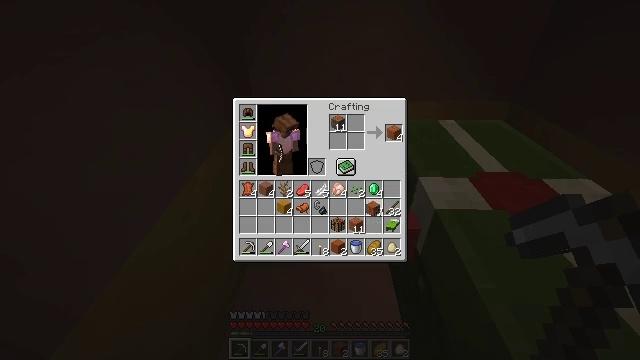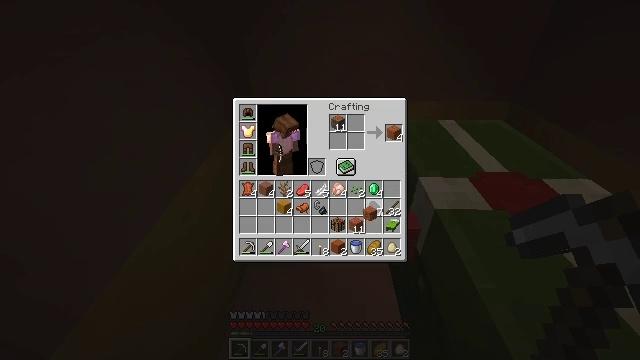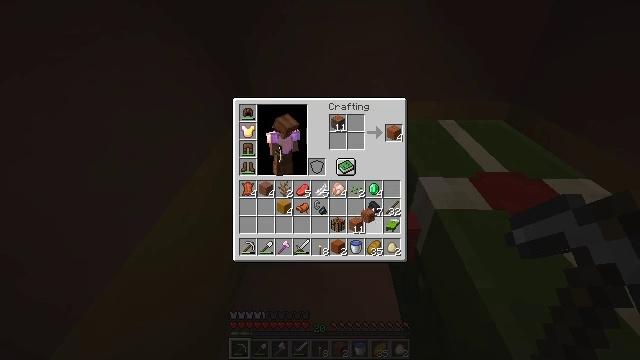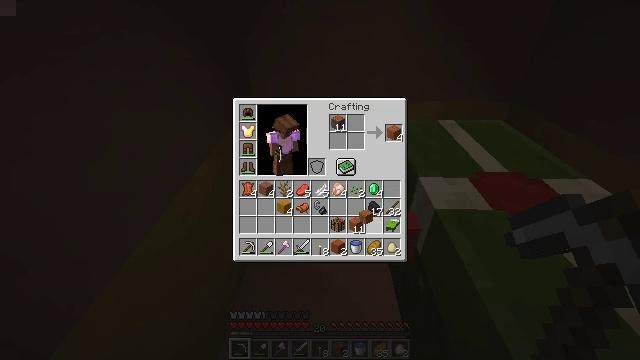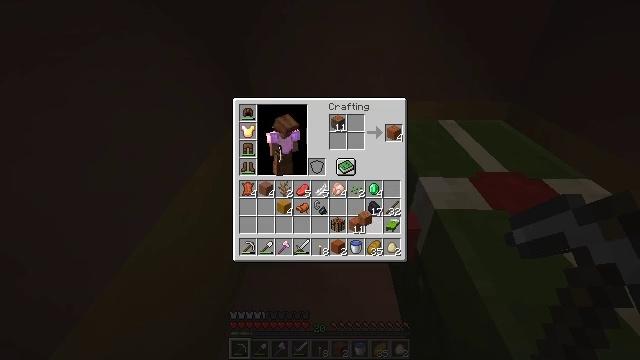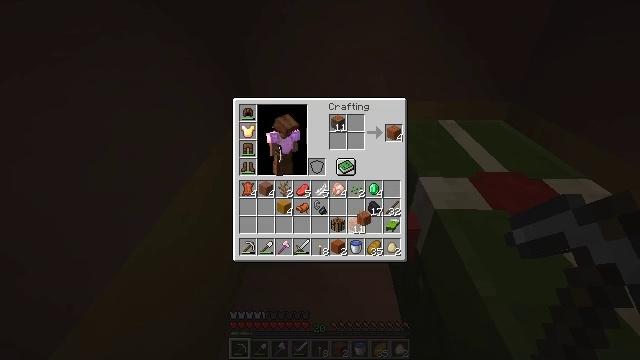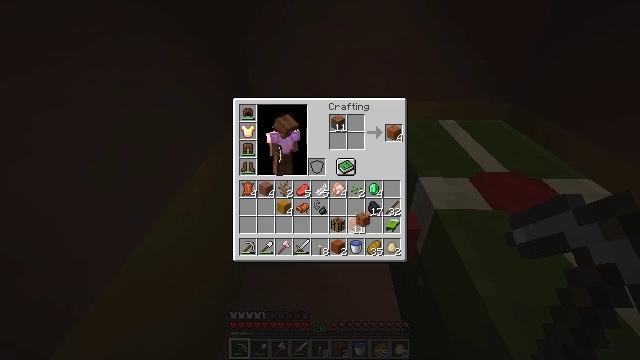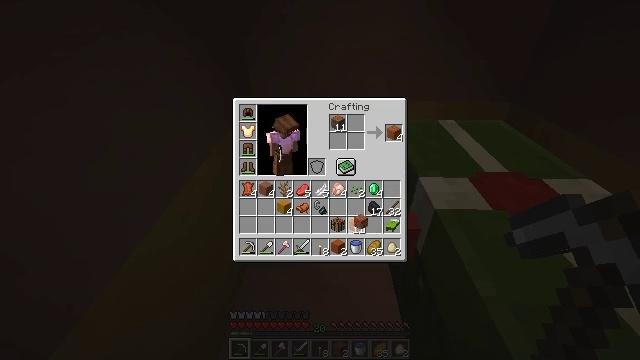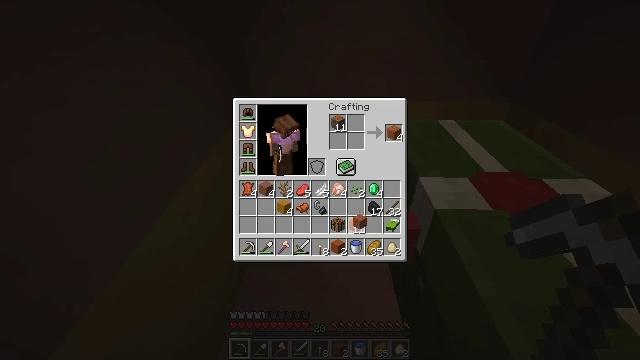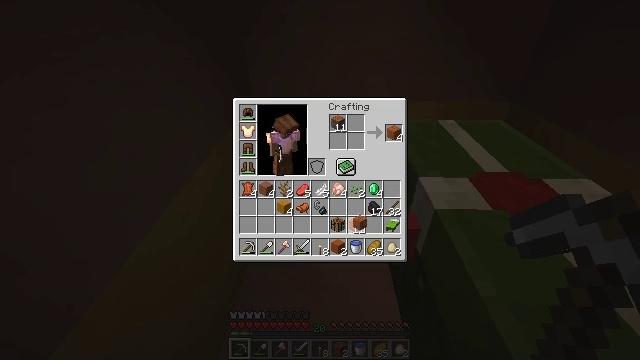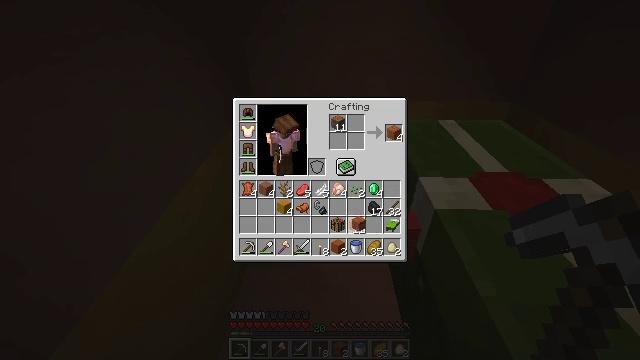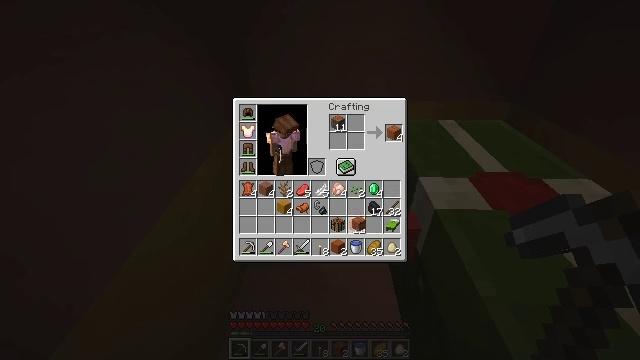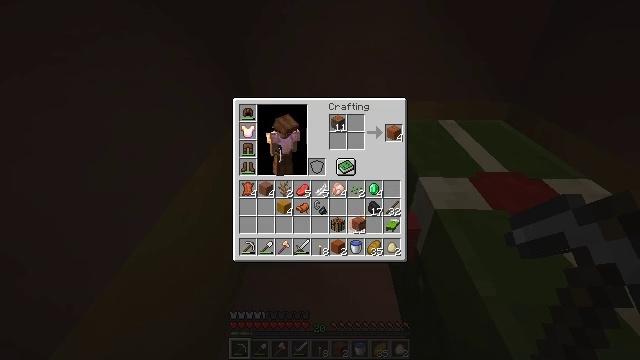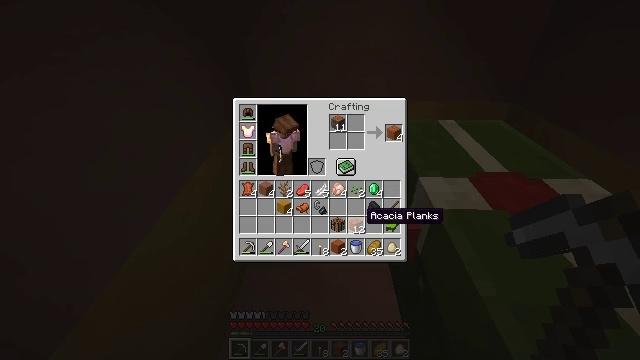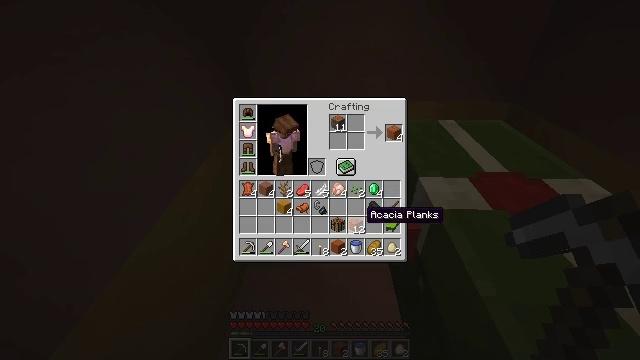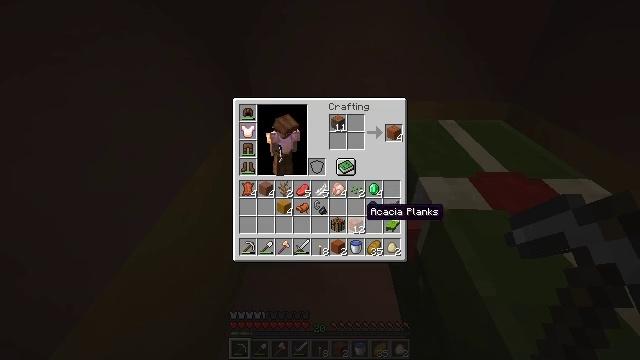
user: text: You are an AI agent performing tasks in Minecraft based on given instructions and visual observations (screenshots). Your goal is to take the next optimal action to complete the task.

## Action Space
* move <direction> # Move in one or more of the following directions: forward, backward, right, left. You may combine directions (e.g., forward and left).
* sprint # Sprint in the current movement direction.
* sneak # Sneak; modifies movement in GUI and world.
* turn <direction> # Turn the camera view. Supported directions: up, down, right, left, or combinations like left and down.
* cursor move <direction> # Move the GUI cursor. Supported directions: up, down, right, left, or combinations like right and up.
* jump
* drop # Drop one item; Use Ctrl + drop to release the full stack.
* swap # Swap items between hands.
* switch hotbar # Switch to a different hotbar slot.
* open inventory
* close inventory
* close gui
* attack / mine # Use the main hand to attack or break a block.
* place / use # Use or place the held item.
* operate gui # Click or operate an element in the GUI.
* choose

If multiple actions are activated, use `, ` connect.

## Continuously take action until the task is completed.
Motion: motion action
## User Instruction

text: Drop terracotta.
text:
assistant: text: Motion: no_op
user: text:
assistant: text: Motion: no_op
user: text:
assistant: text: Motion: no_op
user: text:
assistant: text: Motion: no_op
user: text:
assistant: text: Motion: no_op
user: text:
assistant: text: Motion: no_op
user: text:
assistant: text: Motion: no_op
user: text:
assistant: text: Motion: no_op
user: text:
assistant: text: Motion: no_op
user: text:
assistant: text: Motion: operate gui
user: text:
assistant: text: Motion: operate gui
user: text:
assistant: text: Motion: operate gui
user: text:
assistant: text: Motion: no_op
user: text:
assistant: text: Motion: no_op
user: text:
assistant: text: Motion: no_op
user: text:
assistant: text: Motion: cursor move up
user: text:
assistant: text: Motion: cursor move up
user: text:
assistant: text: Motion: cursor move up
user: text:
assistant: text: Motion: cursor move up
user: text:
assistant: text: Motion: no_op
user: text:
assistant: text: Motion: no_op
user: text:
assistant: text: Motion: no_op
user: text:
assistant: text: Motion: no_op
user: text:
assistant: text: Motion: no_op
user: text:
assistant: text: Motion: no_op
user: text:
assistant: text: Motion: operate gui
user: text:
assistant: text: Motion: operate gui
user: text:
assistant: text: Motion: no_op
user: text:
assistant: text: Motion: no_op
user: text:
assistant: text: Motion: cursor move right and down